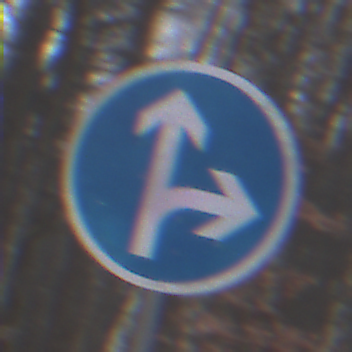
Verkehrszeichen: VorgeschriebeneFahrtrichtungGeradeausOderRechts
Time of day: Midday
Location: Outdoor (Nature)
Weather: Overcast
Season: Autumn
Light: Natural